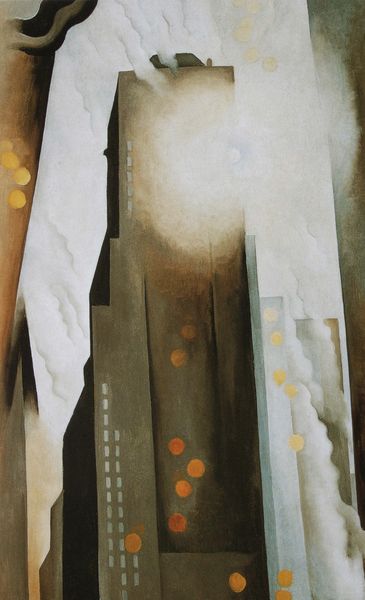
Titel: The Shelton with Sunspots
Künstler: Georgia O'Keeffe
Standort: Chicago (Illinois)
Institution: The Art Institute of Chicago
Schlagwörter: himmel, weiß, wolken, ocker, braun, fenster, grau, licht, lichter, orange, schwarz, strasse, blick, gebäude, haus, rot, wolke, beige, architektur, falten, häuser, spiegelung, rauch, sonne, lichtpunkte, turm, modern, türe, weis, striche, surrealismus, oben, punkte, kreise, sonnenflecken, hochhaus, hochhäuser, wolkenkratzer, new york, o´keeffe, skyscraper, froschsicht, wolkenbrei